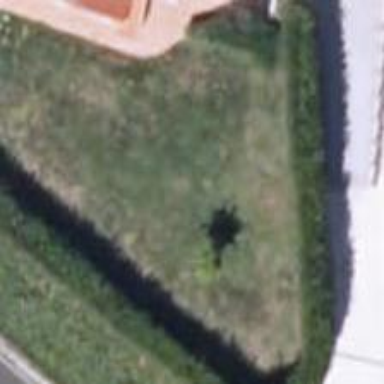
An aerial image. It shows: Garden area designated for leisure land.